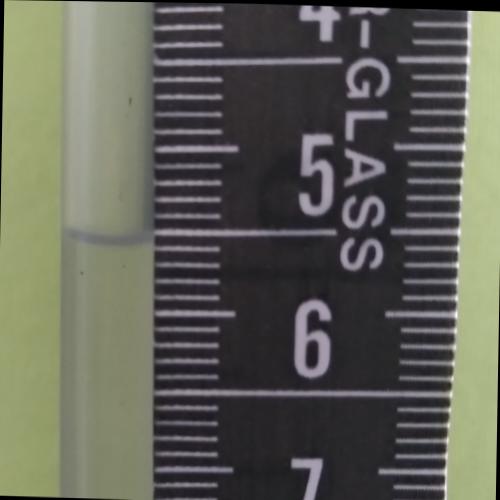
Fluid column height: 5.6 cm